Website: home-depot
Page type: customer-info-address
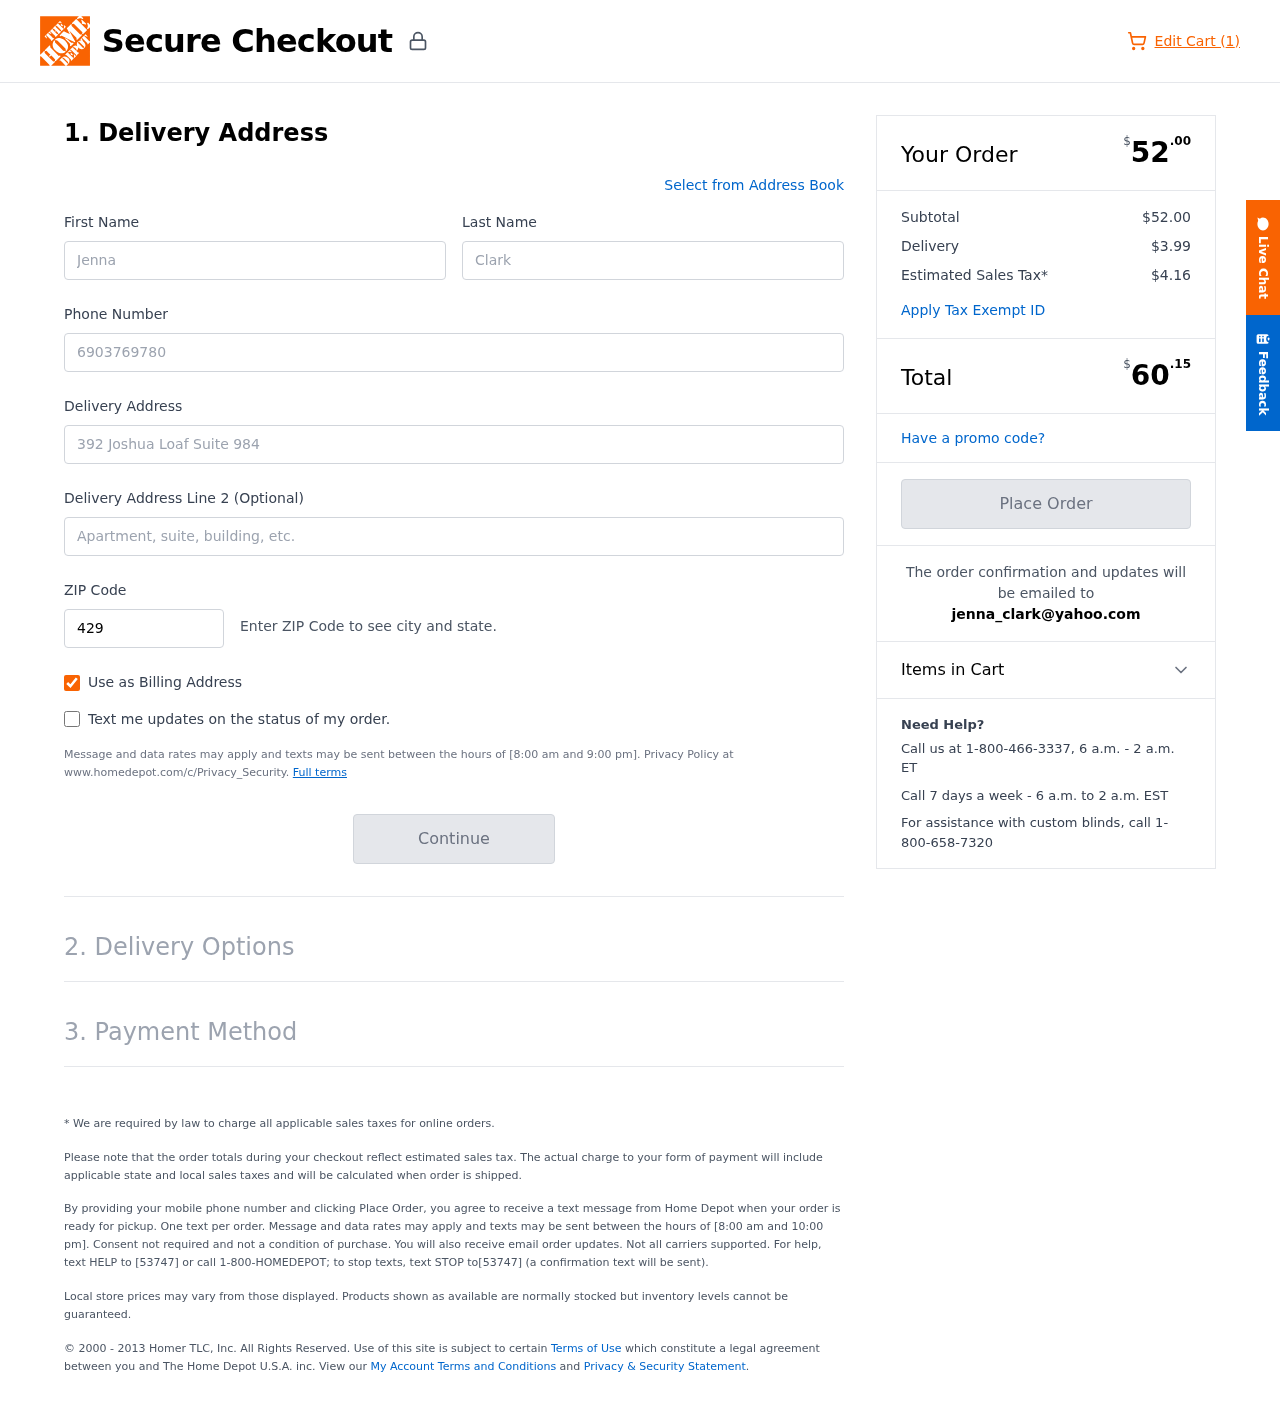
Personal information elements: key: PII_EMAIL
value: jenna_clark@yahoo.com
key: PII_FIRSTNAME
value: Jenna
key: PII_LASTNAME
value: Clark
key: PII_PHONE
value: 6903769780
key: PII_POSTCODE
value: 42909
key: PII_STREET
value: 392 Joshua Loaf Suite 984
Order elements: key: ORDER_NUM_ITEMS
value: Edit Cart (1)
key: ORDER_SUBTOTAL_HEADER
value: $52.00
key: ORDER_SUBTOTAL
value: $52.00
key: ORDER_SHIPPING_COST
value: $3.99
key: ORDER_TAX
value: $4.16
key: ORDER_TOTAL2
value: $60.15